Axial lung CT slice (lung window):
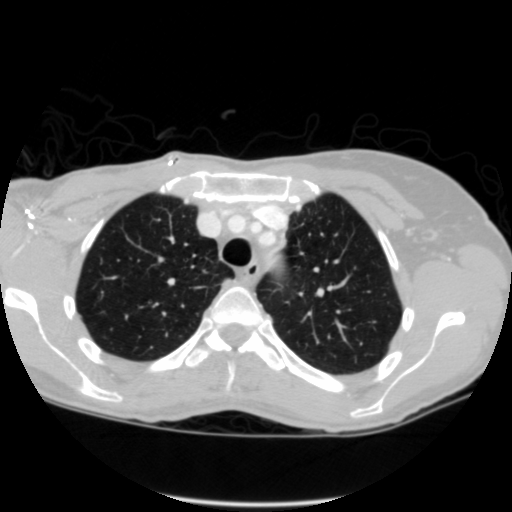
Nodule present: no